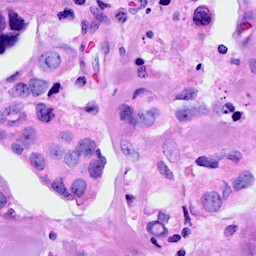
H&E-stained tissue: Breast